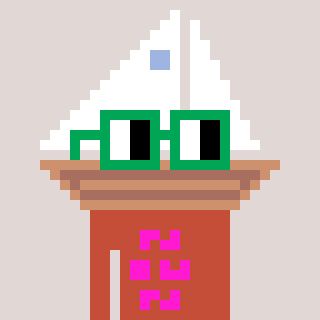
a pixel art character with square green glasses, a sailboat-shaped head and a rust-colored body on a warm background